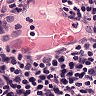
Metastatic tissue present: yes